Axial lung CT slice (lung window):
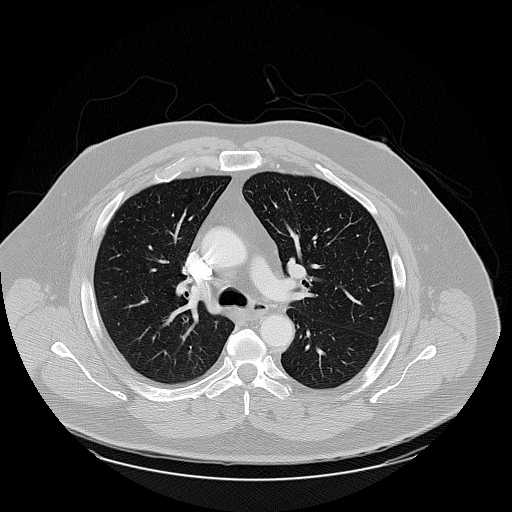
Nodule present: no